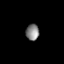
Tissue: prostate
Cell type: Epithelial cells
Senescence score: 0.6845
Nuclear area (px): 210
Mean DAPI intensity: 131.71